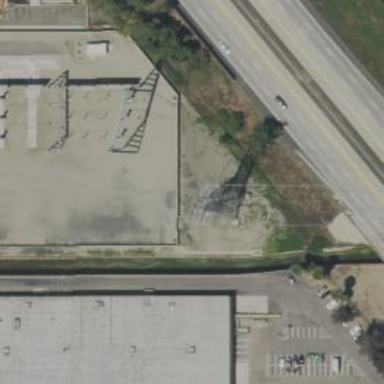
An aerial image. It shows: Power tower.